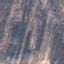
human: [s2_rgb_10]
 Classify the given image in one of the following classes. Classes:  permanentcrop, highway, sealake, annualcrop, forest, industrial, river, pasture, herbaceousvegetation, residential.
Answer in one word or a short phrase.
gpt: PermanentCrop